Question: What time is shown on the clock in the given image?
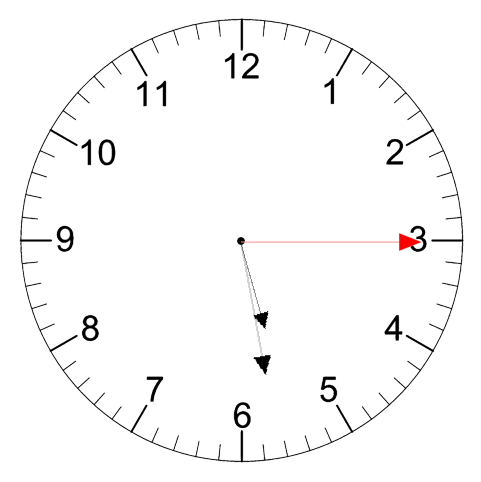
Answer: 05:28:15